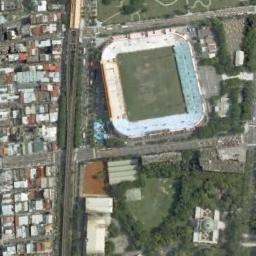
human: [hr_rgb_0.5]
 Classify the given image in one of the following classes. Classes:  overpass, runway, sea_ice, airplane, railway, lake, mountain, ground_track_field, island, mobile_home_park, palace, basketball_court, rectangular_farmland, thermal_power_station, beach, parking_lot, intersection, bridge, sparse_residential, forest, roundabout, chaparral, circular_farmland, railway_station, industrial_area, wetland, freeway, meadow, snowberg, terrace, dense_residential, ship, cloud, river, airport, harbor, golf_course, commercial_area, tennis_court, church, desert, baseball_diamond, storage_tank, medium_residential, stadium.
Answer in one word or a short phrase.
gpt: stadium